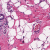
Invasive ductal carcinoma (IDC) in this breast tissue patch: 0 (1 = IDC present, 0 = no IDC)